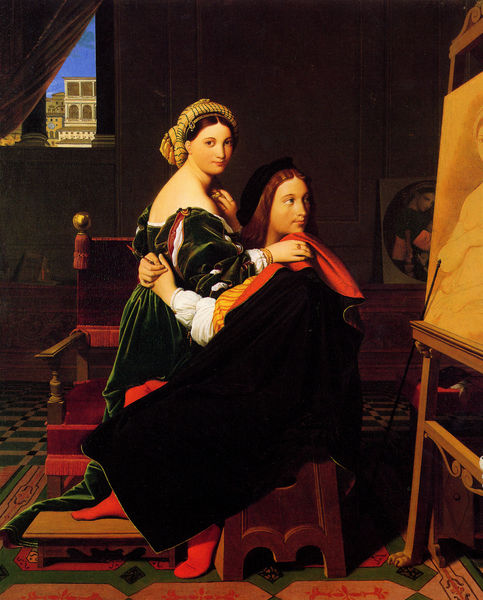
Titel: Raffael und La Fornarina
Künstler: Jean Auguste Dominique Ingres
Standort: Cambridge (England)
Institution: Fogg Art Museum
Schlagwörter: akt, blau, dunkel, gemälde, hand, himmel, mann, nackt, schatten, umhang, weiß, gelb, grün, landschaft, ocker, sitzen, stadt, fenster, frau, frisur, holz, hut, kleid, licht, profil, raum, rücken, schwarz, stuhl, säule, säulen, zimmer, ausblick, blick, gebäude, haus, rot, tuch, beige, malerei, muster, ornament, teppich, hemd, jung, mütze, wand, architektur, arm, barock, blicke, bluse, falten, samt, ärmel, bild, bildnis, hände, innenraum, möbel, portrait, porträt, vorhang, sonne, boden, gewand, gold, interieur, mantel, sessel, sitzend, paar, dekolletee, en face, frontal, renaissance, scheitel, schulter, balkon, kopfbedeckung, relief, füße, liebe, umarmung, armlehne, modell, lehne, italien, man, zwei, fußboden, schuhe, stab, farben, van gogh, hocker, schemel, chair, red, thron, women, green, painting, polster, woman, kopftuch, atelier, draperie, maler, muse, staffelei, socke, socken, podest, schoß, model, nazarener, selbstporträt, dekolleté, strümpfe, doppelbildnis, italie, truhe, fuss, palast, palazzo, zentralperspektive, künstler, fliesen, selbstbildnis, leinwand, kugel, trohn, tron, kacheln, mosaik, fußbank, schuh, kunst, malen, pinsel, anschauen, modelle, betrachten, zuneigung, tracht, kontraste, knauf, öffnung, armband, selbstportrait, mittelalter, chaise, florenz, bild im bild, geliebte, turban, peinture, rückwand, historisch, studio, royal, pose, leonardo, komplementärkontrast, couple, chevalet, bologna, raffael, rote schuhe, gewandt, kunstwerk, matel, venise, zeichenstock, malstab, schärfe, raphael, kopfbedekcung, detailschärfe, feiner pinsel, gemläde, staffalei, hug, sanguine, rote hosen, renaiissance, romeo, nepolian